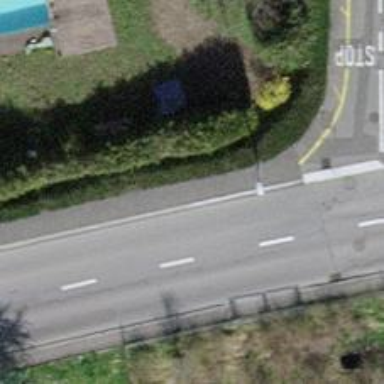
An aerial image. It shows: Asphalt sidewalk.